Question: I am now reading <<The C++ Standard Library>> .When I read the chapter of strings,I get a problem.
It tell us that if the contents are exported by data(),references and pointers that refer to the character of a string my be invalidated.

AS we know,data() returns the contents of the string as an array of characters and the return type is not a valid C-string because no '' character gets appended.
But why data() makes references and pointers invalidated?
Could someone interpret for me?Thanks a lot!
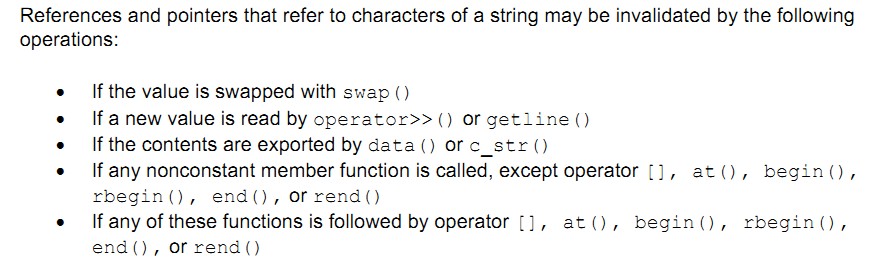
Answer: Calling 'data' itself doesn't, calling mutable methods (non-'const') afterward might invalidate the previous pointer. That's because when you modify the string, the inner char array might get changed or re-allocated.